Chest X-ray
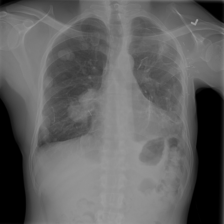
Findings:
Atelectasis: negative
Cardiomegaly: negative
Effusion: negative
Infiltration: negative
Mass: positive
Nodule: positive
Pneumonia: negative
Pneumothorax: positive
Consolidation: negative
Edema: negative
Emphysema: negative
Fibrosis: negative
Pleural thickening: negative
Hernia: negative